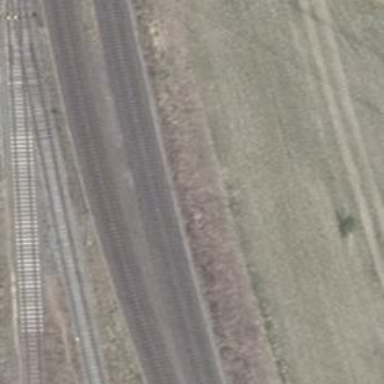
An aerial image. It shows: Railway track.